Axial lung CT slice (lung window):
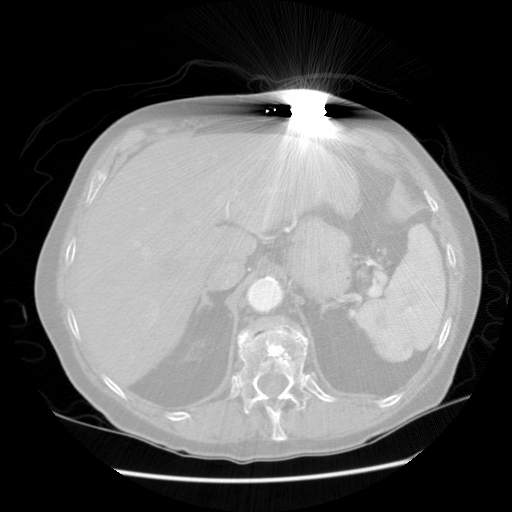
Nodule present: no